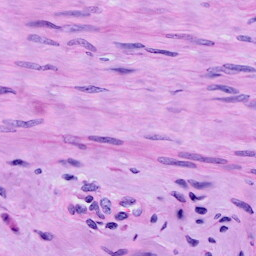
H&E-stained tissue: Cervix